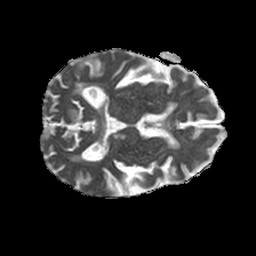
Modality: ADC
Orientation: axial
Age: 80
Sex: female
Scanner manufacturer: philips
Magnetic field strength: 1.5 T
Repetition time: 3.406 s
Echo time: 0.06922 s